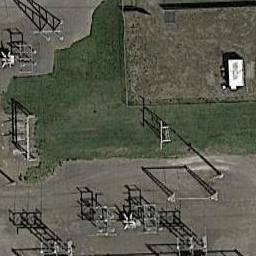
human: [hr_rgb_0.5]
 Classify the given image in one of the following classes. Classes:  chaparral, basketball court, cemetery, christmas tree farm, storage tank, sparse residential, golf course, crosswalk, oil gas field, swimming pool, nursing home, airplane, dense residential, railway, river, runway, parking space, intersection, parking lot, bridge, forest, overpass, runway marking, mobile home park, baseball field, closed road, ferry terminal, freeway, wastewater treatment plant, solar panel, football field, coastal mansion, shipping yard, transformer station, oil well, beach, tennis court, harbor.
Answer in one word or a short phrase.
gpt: transformer station